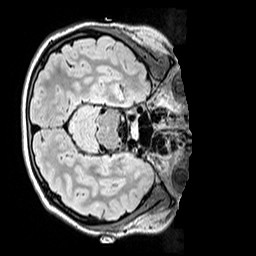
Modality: FLAIR
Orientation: axial
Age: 12
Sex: female
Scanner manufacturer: siemens
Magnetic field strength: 3 T
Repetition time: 5 s
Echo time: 0.388 s